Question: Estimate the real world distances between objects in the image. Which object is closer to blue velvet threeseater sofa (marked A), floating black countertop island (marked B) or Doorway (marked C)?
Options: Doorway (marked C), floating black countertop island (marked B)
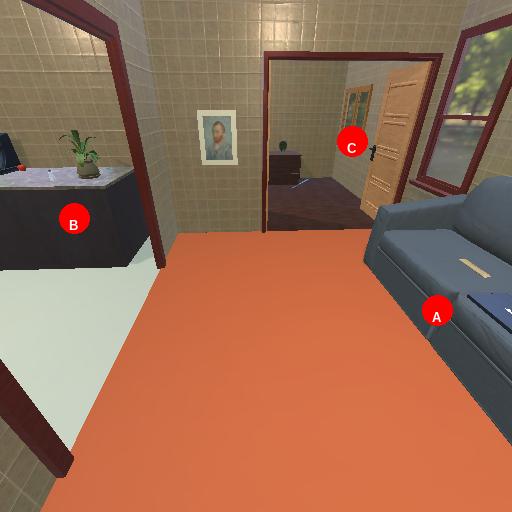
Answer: Doorway (marked C)